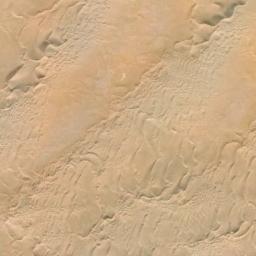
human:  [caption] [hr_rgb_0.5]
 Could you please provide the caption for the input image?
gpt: This is a yellow desert with wavy stripes .

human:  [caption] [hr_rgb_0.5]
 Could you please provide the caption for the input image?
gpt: This orange desert has some parallel lines .

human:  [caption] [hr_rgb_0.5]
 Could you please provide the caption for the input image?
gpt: The desert has yellow sand, Some barchan dunes and pyramidal dunes .

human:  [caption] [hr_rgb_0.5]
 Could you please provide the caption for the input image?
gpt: The desert is full of yellow sand .

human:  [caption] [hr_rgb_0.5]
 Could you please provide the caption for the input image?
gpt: A yellow desert with some dunes .